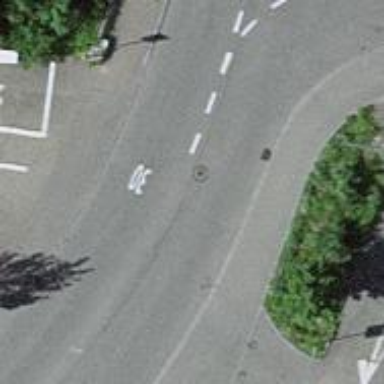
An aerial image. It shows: Residential road with asphalt surface and sidewalks on both sides.